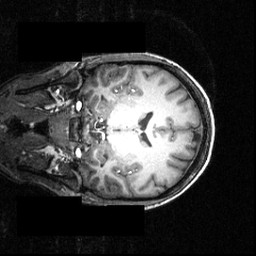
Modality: T1w
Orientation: coronal
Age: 22
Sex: female
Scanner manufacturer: siemens
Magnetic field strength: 3.951 T
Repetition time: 1.5 s
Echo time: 0.00335 s